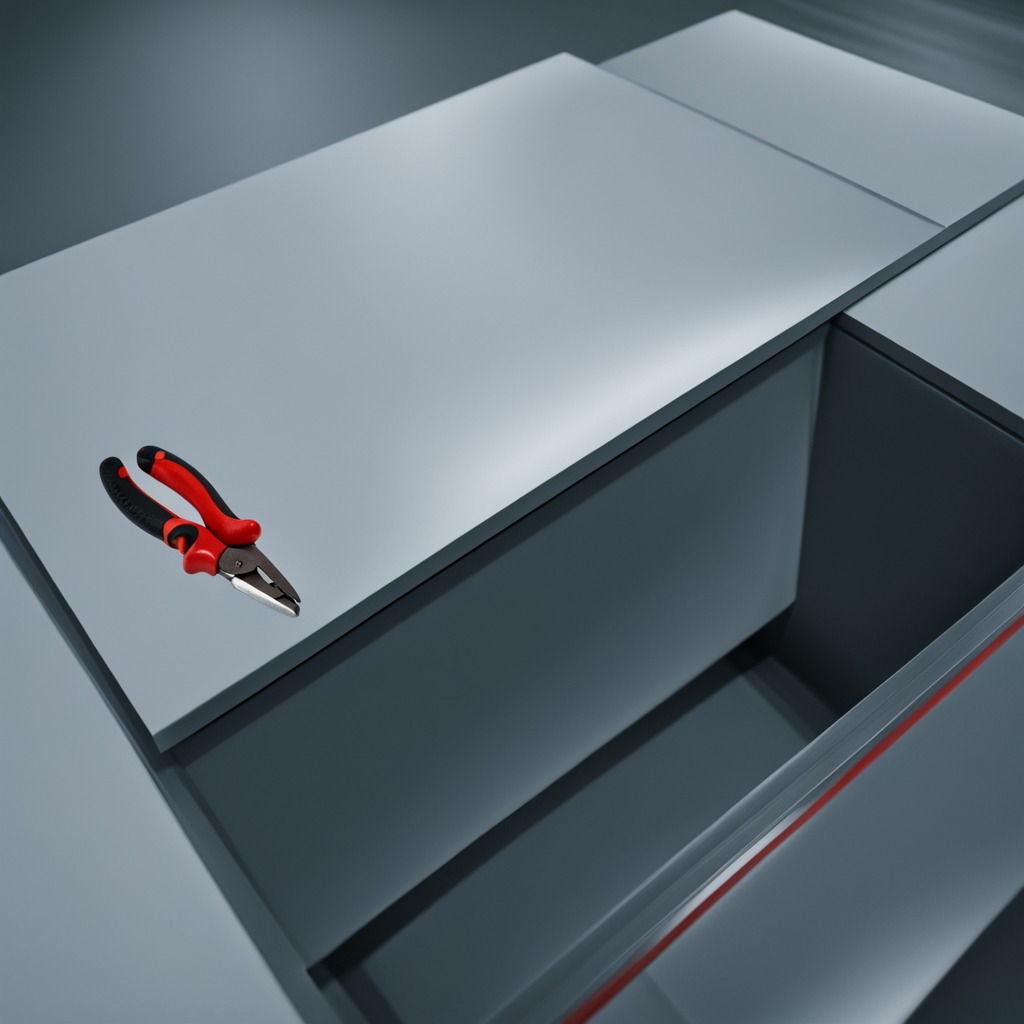
A plier is lying on the toolbox surface.